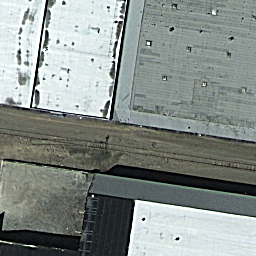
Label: buildings